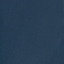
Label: SeaLake